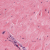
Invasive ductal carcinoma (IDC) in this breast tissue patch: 0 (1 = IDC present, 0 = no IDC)